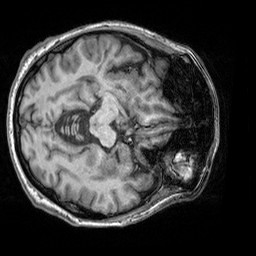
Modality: T1w
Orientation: axial
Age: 40
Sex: male
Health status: healthy
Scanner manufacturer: siemens
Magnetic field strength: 3 T
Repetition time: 2.3 s
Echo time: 0.00303 s